Question: I can't cast one anonymous type to another. And I wonder why.
'''
public static class Class1{
public static object GetFinance(Guid contractB2CId)
{
return new
{
Item1 = reader.ValueOrDefault<decimal>(0),
Item2 = reader.ValueOrDefault<decimal>(1),
Item3 = reader.ValueOrDefault<decimal>(2),
Item4 = reader.ValueOrDefault<decimal>(3),
Item5 = reader.ValueOrDefault<decimal>(4),
Item6 = reader.ValueOrDefault<decimal>(5)
};
}
object obj = GetFinance();
var financeInfo = obj.UnsafeCast(new
{
Item1 = default(decimal),
Item2 = default(decimal),
Item3 = default(decimal),
Item4 = default(decimal),
Item5 = default(decimal),
Item6 = default(decimal)
});
}
public static class Class2{
public static T UnsafeCast<T>(this object obj, T type)
{
return (T) obj;
}
}
'''
The exception
> Unable to cast object of type
'<>f__AnonymousType1'6[System.Decimal,System.Decimal,System.Decimal,System.Decimal,System.Decimal,System.Decimal]' to type '<>f__AnonymousType0'6[System.Decimal,System.Decimal,System.Decimal,System.Decimal,System.Decimal,System.Decimal]'.

:
is there any way to avoid this exception except using 'Tuple<decimal.....>' or using one assembly?
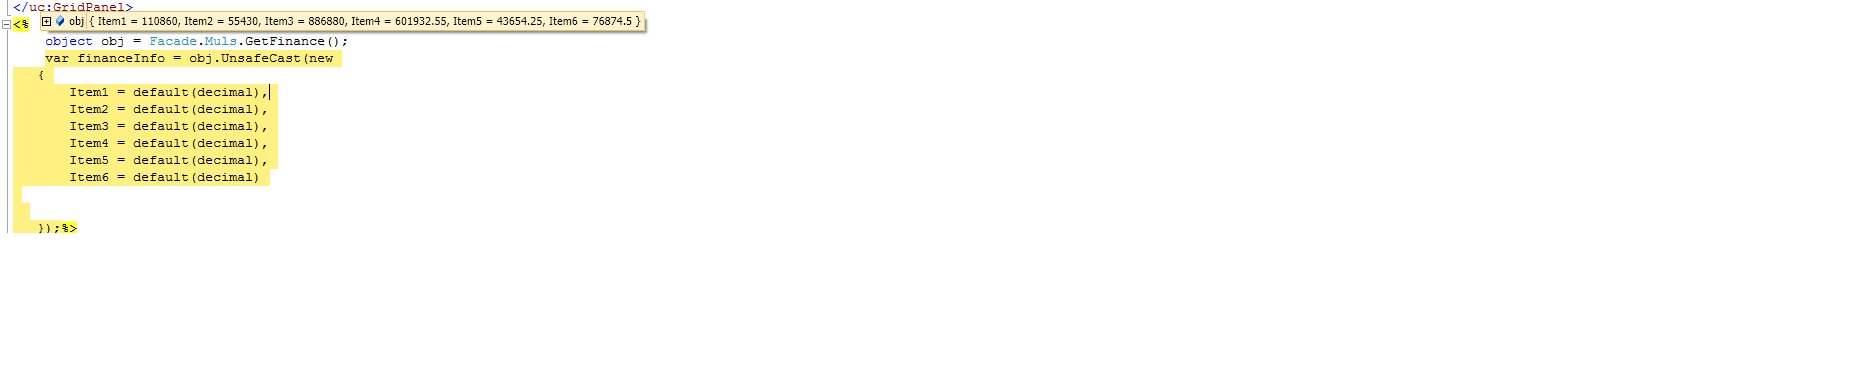
Answer: Anonymous types are bound to the assembly (technically, the module) that they are declared in. My guess is that this code is in different assemblies. Thus they are completely different types that happen to look similar.
Note that dynamically generated code (ASP.NET pages etc) will be in a different assembly.
By the way, this trick is called "cast by example", and it works fine (just tested it) as long as the types are in the same assembly.
Here it is working, it is all in one assembly:
'''
static class Program
{
static void Main()
{
object obj = GetFinance();
var financeInfo = obj.UnsafeCast(new
{
Item1 = default(decimal), Item2 = default(decimal),
Item3 = default(decimal), Item4 = default(decimal),
Item5 = default(decimal), Item6 = default(decimal)
});
System.Console.WriteLine(financeInfo.Item3); // 76
}
public static object GetFinance()
{
decimal x = 76;
return new
{
Item1 = x, Item2 = x, Item3 = x,
Item4 = x, Item5 = x, Item6 = x
};
}
public static T UnsafeCast<T>(this object obj, T type)
{
return (T)obj;
}
}
'''